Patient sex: M
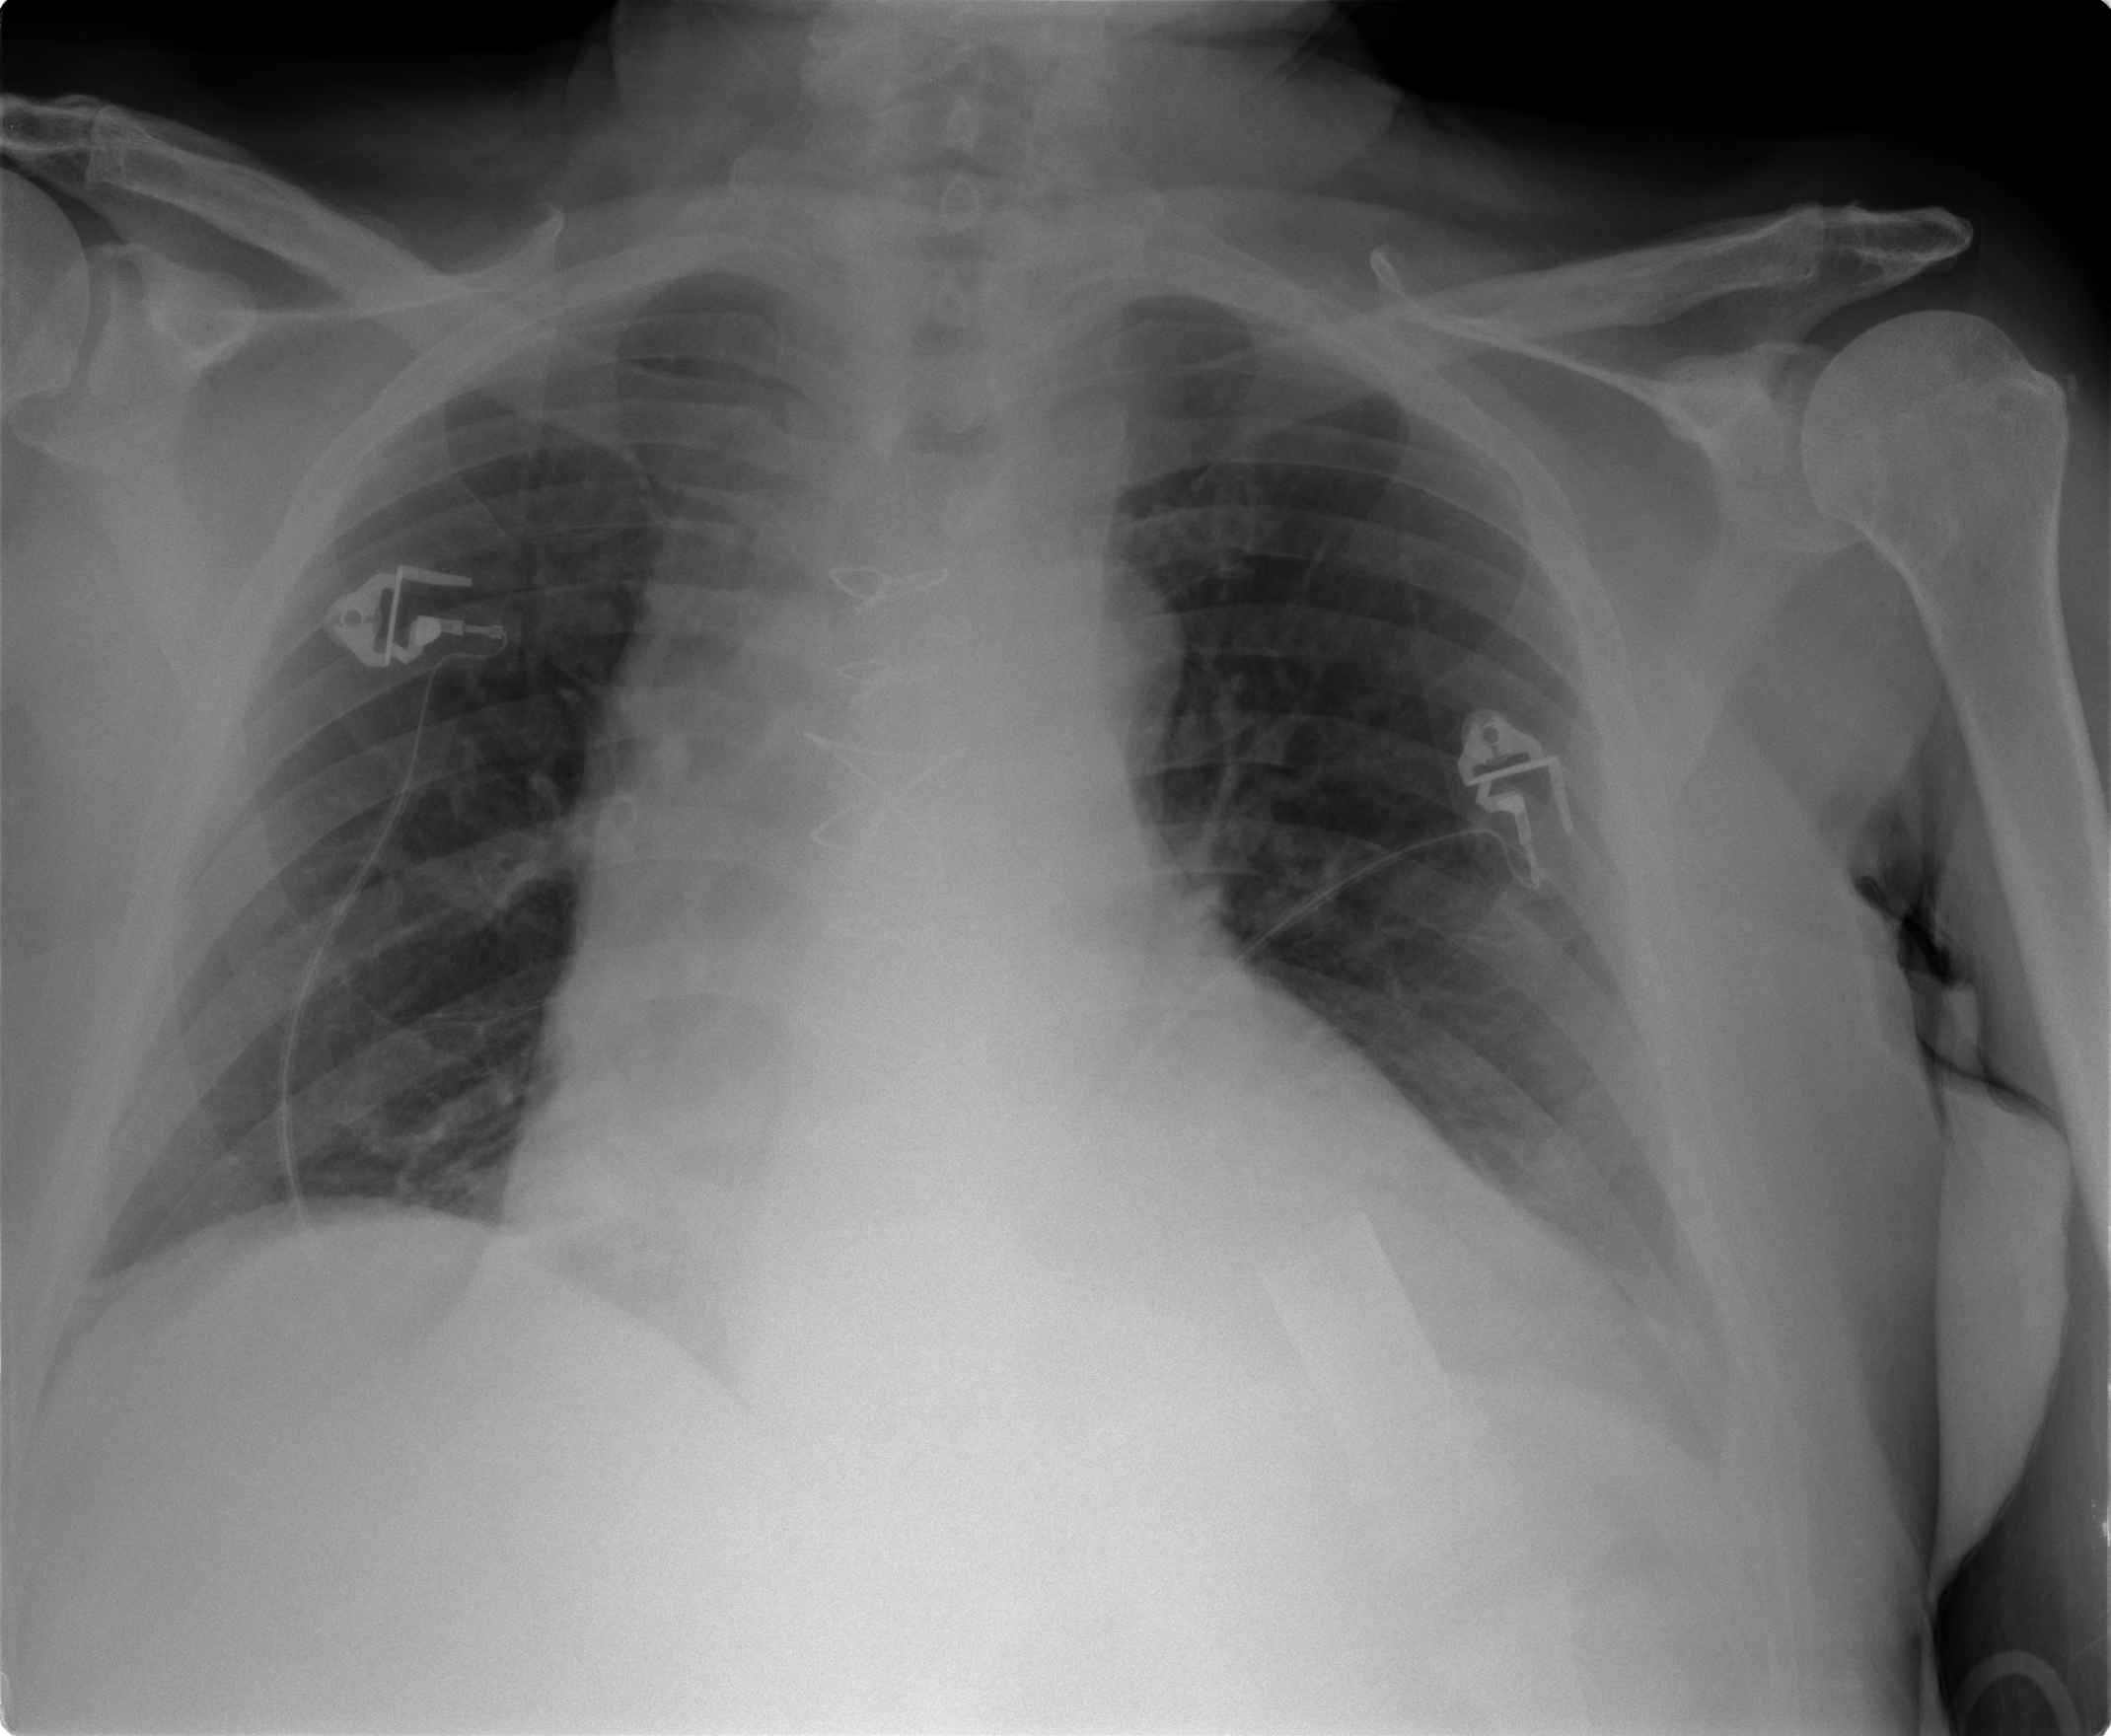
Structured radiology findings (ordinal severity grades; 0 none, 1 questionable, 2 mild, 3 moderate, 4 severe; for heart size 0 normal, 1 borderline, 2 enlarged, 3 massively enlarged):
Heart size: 3
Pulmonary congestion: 0
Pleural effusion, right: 0
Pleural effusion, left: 0
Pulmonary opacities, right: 0
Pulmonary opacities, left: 0
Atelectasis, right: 0
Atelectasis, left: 1